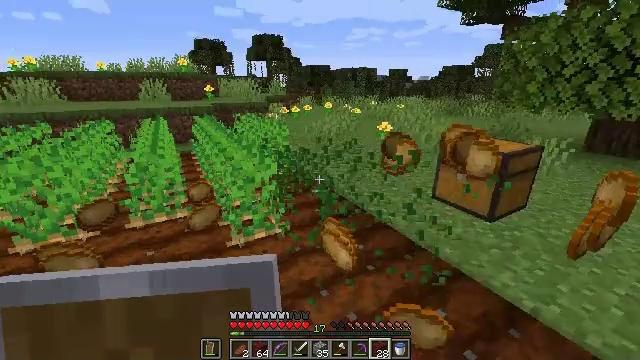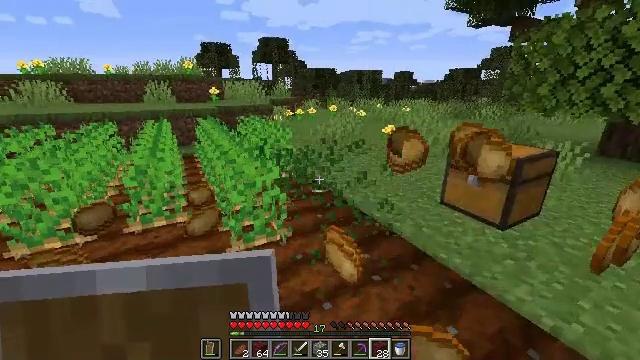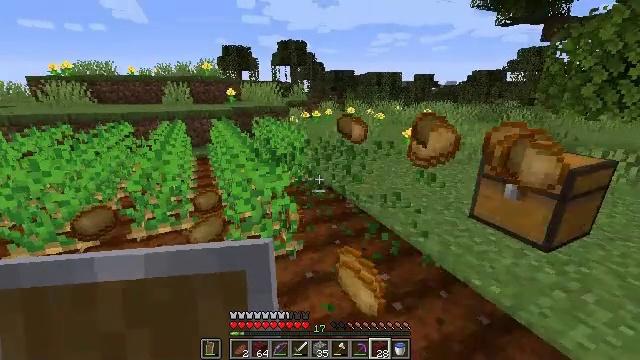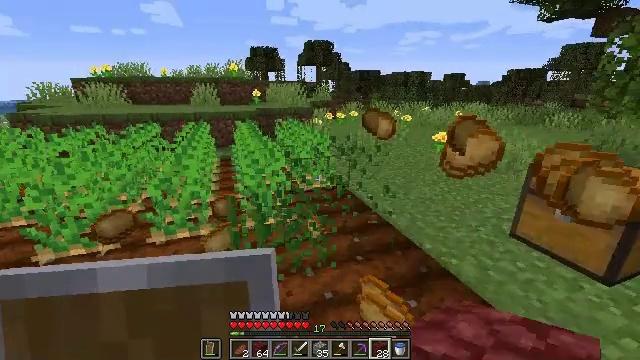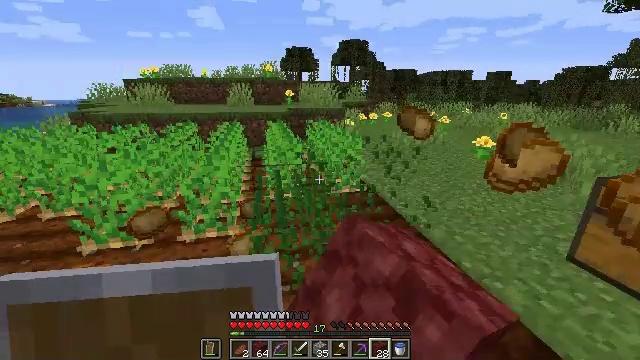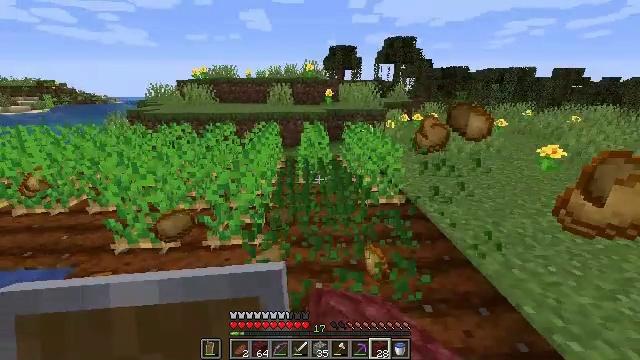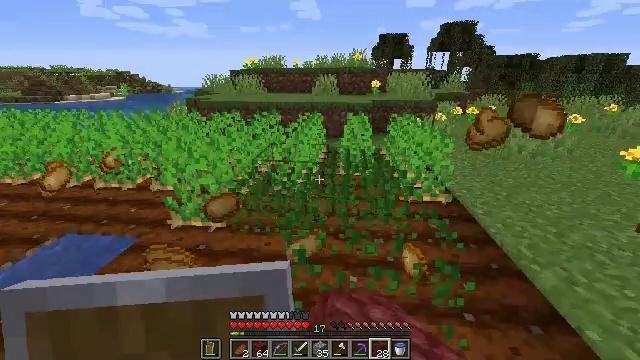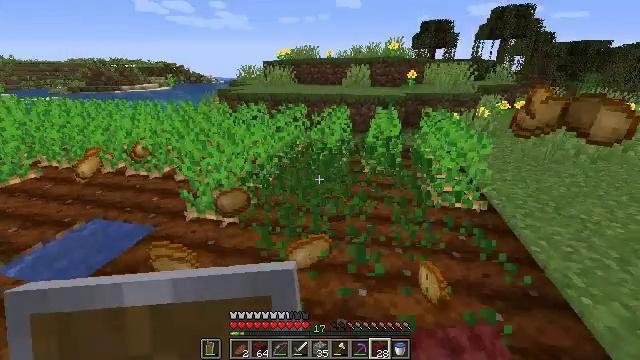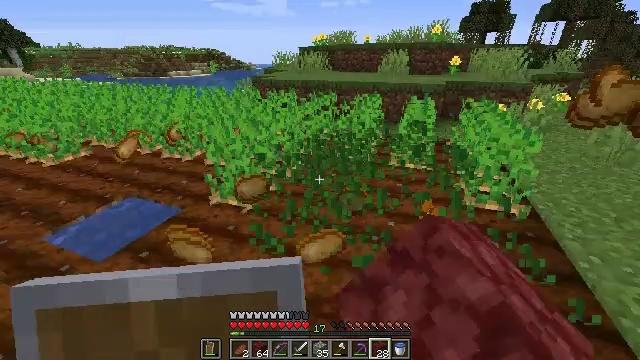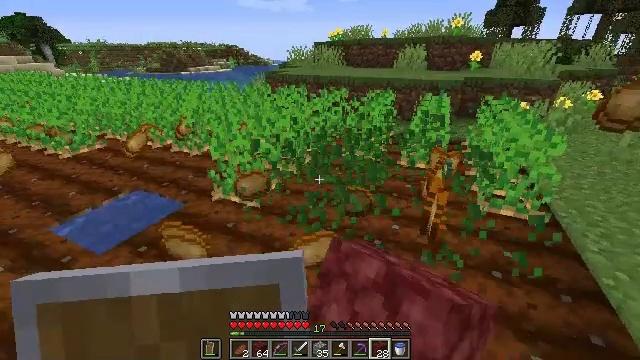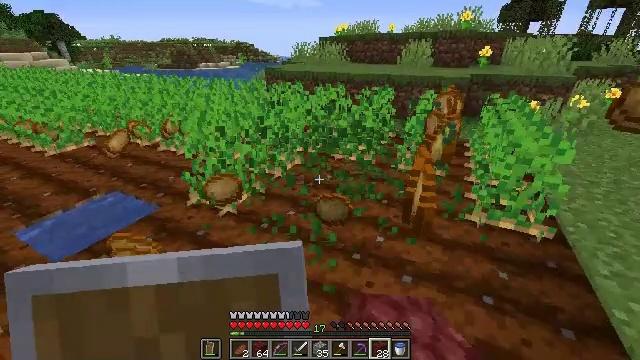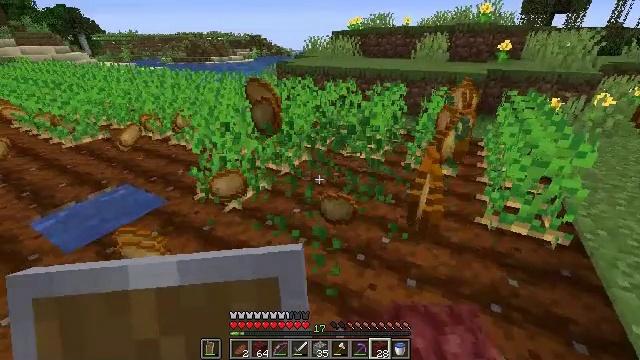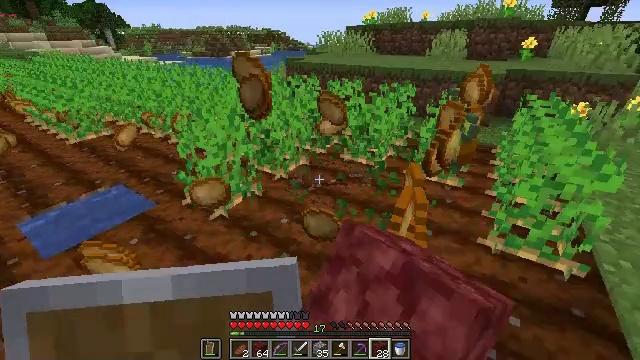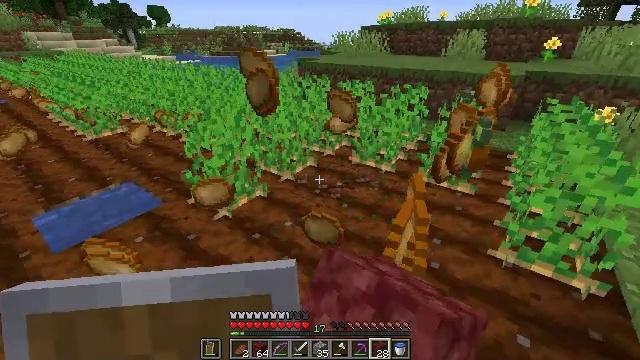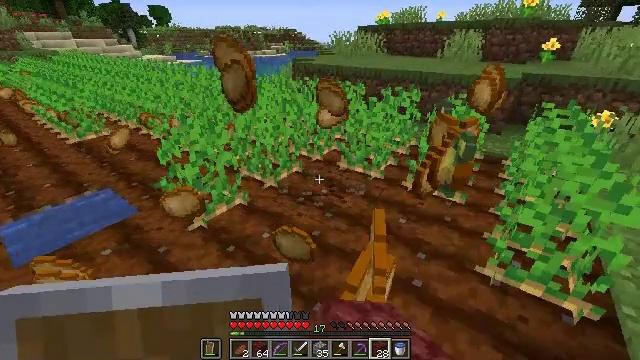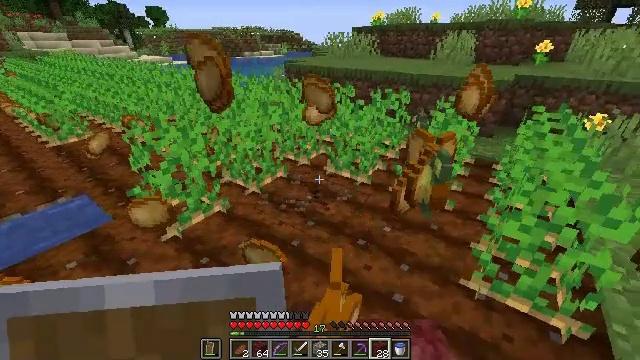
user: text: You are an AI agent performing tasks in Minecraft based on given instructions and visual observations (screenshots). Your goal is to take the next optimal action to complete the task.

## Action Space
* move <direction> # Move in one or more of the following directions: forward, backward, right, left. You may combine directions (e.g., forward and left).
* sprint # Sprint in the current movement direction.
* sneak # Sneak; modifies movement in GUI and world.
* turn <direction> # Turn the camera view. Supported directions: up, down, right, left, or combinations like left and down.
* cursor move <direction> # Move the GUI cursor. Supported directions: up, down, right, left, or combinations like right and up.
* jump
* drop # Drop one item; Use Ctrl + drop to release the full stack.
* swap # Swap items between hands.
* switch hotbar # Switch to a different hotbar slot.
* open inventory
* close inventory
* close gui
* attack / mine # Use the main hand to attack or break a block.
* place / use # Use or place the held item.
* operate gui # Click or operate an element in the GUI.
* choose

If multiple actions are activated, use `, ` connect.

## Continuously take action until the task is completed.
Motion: motion action
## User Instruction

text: Break the potato plant to gather potatoes.
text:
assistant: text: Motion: move forward, turn left, attack / mine
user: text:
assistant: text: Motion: move forward, turn left, attack / mine
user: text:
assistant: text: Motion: move forward, turn left, attack / mine
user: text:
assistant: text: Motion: move forward, turn left, attack / mine
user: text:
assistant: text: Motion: move forward and move right, turn left, attack / mine
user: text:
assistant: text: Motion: move forward and move right, turn left and down, attack / mine
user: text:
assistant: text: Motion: move forward and move right, turn left and down, attack / mine
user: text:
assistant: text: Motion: move forward and move right, turn left and down, attack / mine
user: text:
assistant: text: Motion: move forward and move right, turn left, attack / mine
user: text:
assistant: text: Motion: move forward and move right, turn left, attack / mine
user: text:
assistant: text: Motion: move forward and move right, turn left and down, attack / mine
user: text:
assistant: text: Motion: move forward and move right, turn left, attack / mine
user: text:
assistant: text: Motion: move forward and move right, turn left, attack / mine
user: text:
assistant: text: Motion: move forward and move right, attack / mine
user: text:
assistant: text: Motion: move right, attack / mine
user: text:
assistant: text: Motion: move right, turn right and up, attack / mine
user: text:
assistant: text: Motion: move right, turn right, attack / mine
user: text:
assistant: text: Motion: move right, turn right, attack / mine
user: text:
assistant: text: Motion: move right, turn right, attack / mine
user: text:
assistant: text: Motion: move forward and move right, turn right, attack / mine
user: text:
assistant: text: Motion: move forward and move right, turn right, attack / mine
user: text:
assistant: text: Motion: move forward and move right, attack / mine
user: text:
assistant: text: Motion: move forward and move right, attack / mine
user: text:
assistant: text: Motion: move forward and move right, attack / mine
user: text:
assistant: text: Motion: move forward and move right, attack / mine
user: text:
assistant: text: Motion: move forward and move right, turn left, attack / mine
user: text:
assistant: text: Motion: move forward and move right, turn left, attack / mine
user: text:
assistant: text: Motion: move forward and move right, turn left, attack / mine
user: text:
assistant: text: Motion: move forward and move right, turn left, attack / mine
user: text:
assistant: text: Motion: move forward and move right, turn left, attack / mine